Interaction volume radius: 5 \u00c5
Interaction volume height: 10 \u00c5
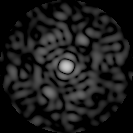
Disorder parameter: 0.8901